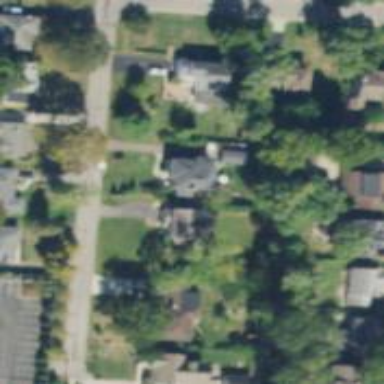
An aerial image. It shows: Residential driveway.